Question: i would like to center the text of a button, which is styled as a Spinner Element.
First element is centered cuz its actually a spinner.
Thx in advance. :)
XML:
'''
<Button
android:id="@+id/btn_picksnoozetime"
style="@android:style/Widget.Holo.Light.Spinner"
android:layout_width="fill_parent"
android:layout_height="wrap_content"
android:layout_weight="1"
android:textSize="@dimen/textSize"
android:textAlignment="center"
/>
'''

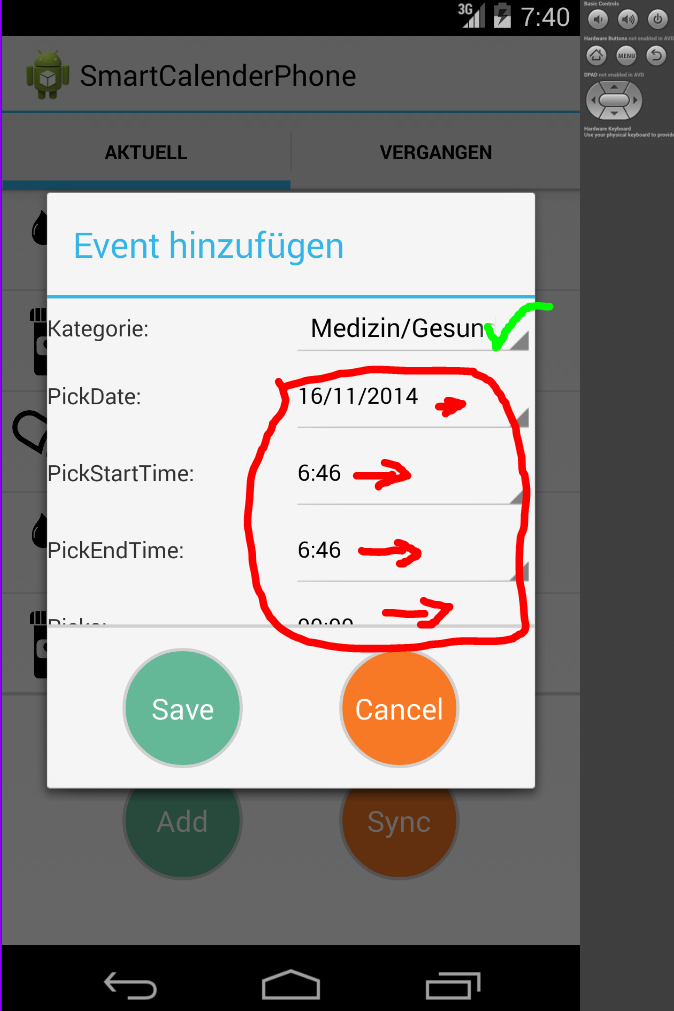
Answer: Try 'android:gravity = "center"' in the Button. For more info <URL>